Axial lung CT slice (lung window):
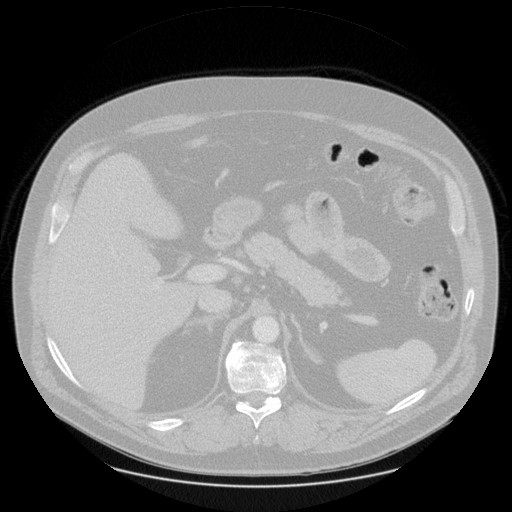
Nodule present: no